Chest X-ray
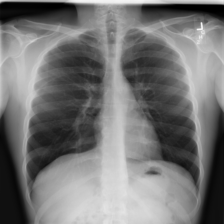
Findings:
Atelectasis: negative
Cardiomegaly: negative
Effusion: negative
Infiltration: negative
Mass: negative
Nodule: negative
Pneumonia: negative
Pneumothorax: negative
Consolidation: negative
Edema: negative
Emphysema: negative
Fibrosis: negative
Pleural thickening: negative
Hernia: negative